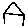
Label: house